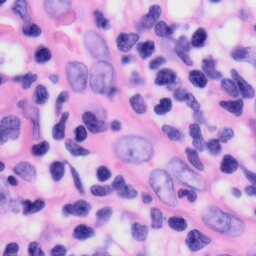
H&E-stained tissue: Skin